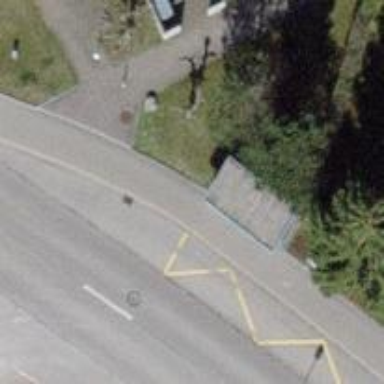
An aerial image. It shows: Platform with shelter for public transport.